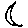
Label: moon